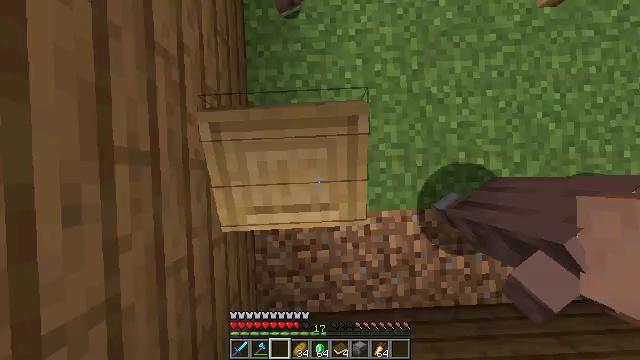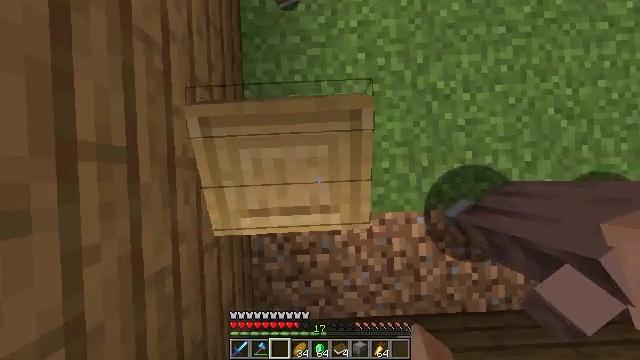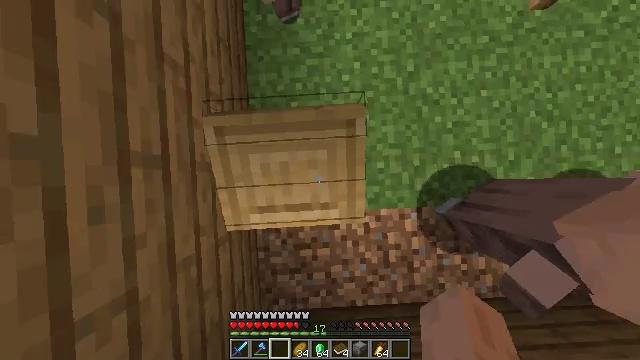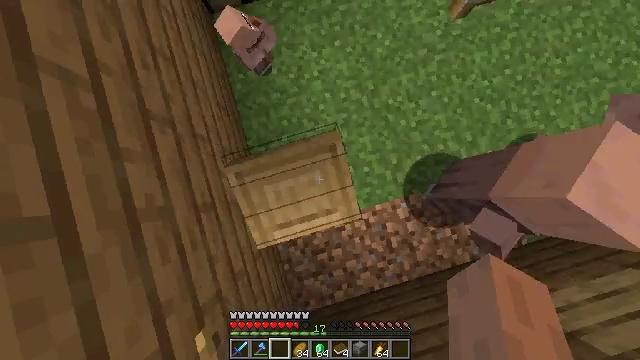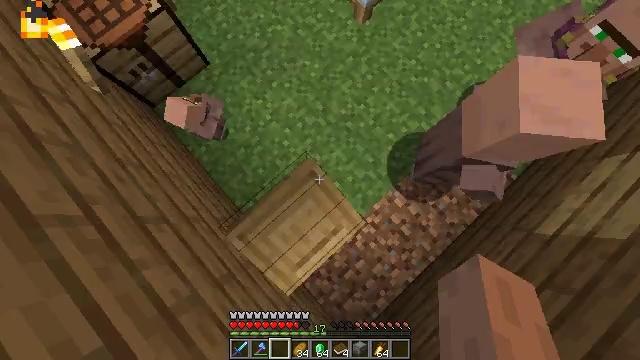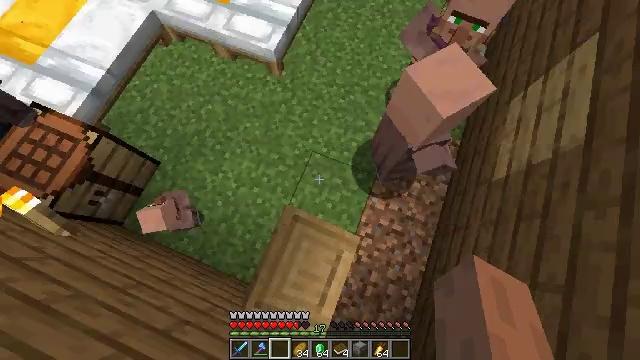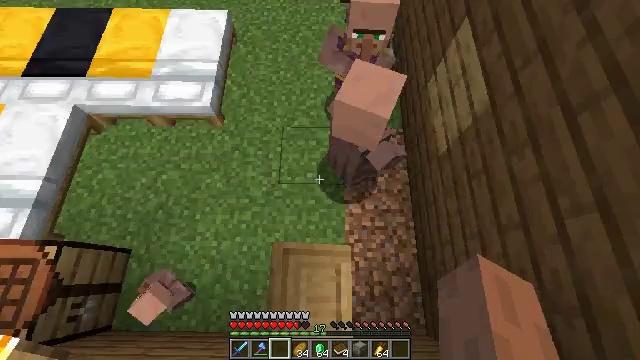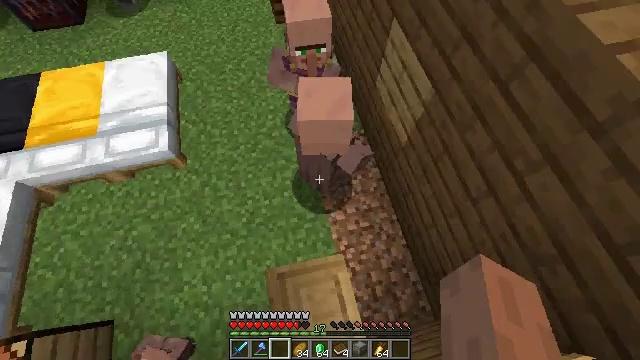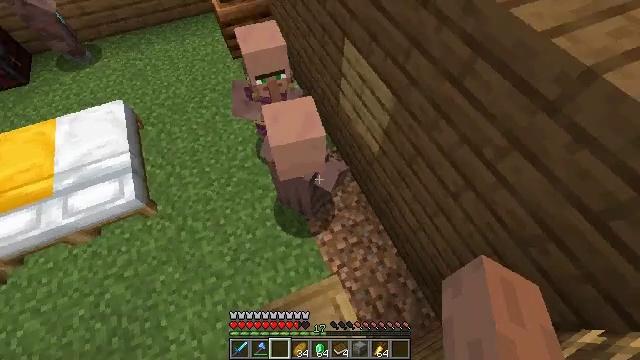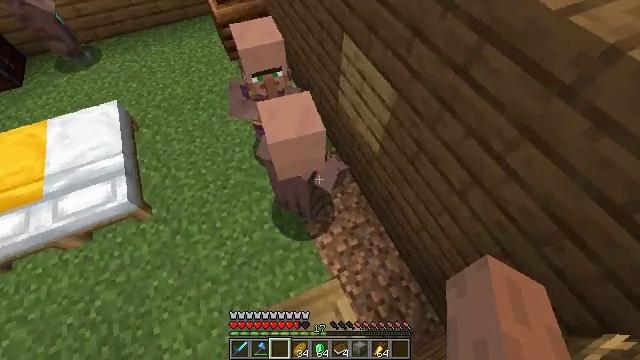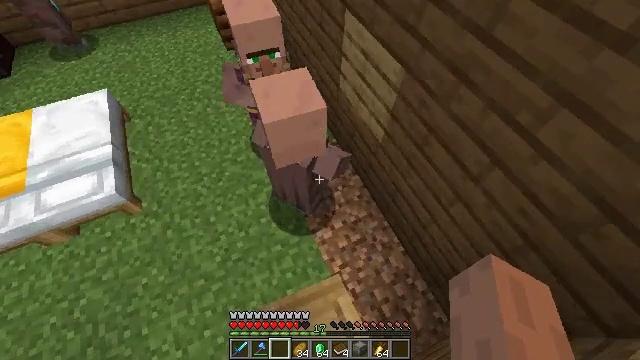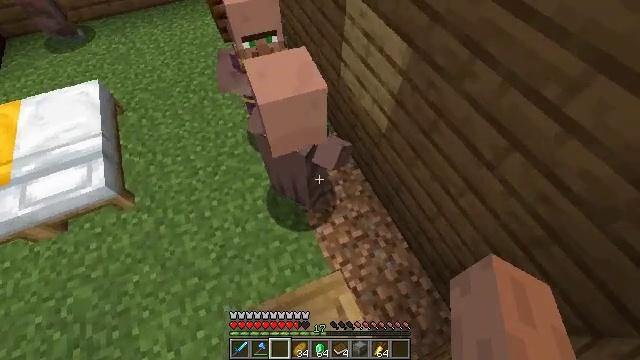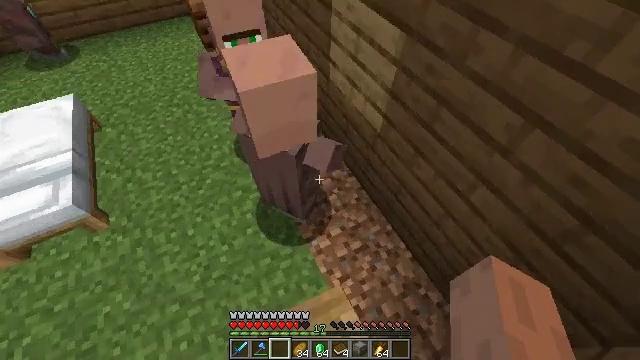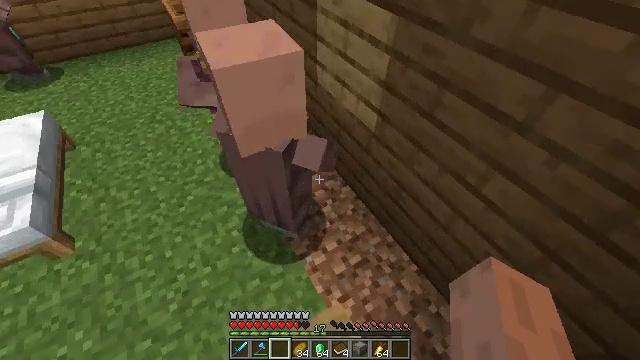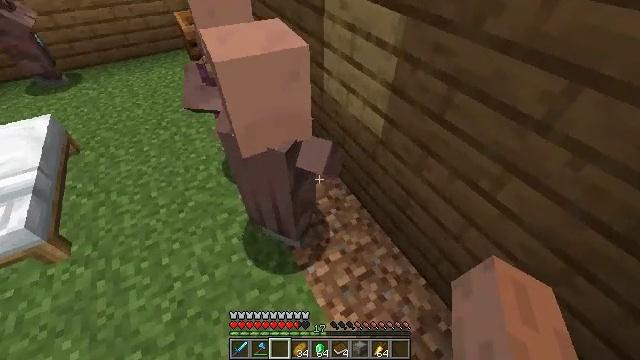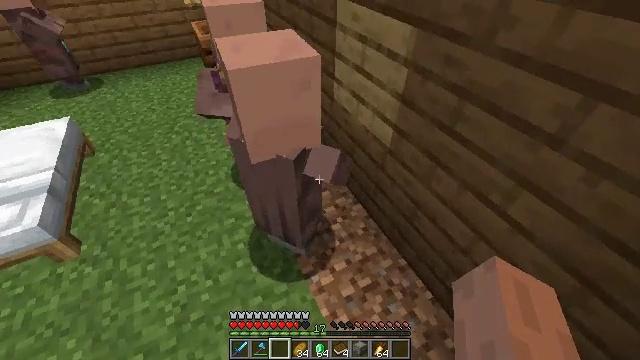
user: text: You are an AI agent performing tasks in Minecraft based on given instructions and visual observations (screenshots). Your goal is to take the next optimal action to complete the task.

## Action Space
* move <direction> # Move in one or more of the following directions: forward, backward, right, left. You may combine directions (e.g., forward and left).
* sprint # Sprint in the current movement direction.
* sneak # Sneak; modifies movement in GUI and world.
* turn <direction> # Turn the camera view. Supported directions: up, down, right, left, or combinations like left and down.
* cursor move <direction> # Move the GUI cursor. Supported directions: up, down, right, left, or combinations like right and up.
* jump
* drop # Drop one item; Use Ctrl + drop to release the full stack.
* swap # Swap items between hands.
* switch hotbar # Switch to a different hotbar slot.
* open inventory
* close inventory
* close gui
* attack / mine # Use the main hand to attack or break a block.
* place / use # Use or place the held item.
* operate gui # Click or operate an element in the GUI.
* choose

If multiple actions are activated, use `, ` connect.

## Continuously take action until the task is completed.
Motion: motion action
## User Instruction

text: Collect the lectern by destroying it.
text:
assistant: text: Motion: jump
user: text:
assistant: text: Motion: jump
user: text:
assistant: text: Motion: turn right and up, jump
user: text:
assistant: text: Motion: turn right and up, jump
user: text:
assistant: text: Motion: turn right and up, jump
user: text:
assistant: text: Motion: turn right and up, jump
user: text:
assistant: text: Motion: turn right and up
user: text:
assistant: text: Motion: turn right and up
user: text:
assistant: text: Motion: turn up
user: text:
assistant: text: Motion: no_op
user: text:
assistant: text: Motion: no_op
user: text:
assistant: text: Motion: turn right and up
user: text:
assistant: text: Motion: turn right and up
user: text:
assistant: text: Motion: turn left and up
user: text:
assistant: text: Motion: turn left and up
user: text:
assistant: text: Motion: turn left and up
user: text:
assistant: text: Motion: turn left and up
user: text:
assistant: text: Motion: no_op
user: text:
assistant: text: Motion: no_op
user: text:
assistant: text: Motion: no_op
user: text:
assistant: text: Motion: no_op
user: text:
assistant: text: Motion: turn left and up
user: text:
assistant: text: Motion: no_op
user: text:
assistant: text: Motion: no_op
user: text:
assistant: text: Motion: no_op
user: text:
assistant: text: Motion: no_op
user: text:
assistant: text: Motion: no_op
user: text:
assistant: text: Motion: no_op
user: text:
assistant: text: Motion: turn left
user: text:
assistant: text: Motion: no_op